Question: I keep getting the following memory leak using the "Leaks" tool in Xcode. As this is a library, I'm just wondering what would be the best way to fix such a leak. Any help would be greatly appreciated. I am happy to share more code if needed.
UPDATE: I found this article, which doesn't seem promising. Has anyone got any suggestions as to how to fix this?
<URL>

This is how I'm using the library.
'''
- (void)getFacebookProfileFinished:(ASIHTTPRequest *)request {
NSString *responseString = [request responseString];
NSMutableDictionary *responseJSON = [responseString JSONValue]; //memory leak 100%
NSString *username;
NSString *firstName = [responseJSON objectForKey:@"first_name"];
NSString *lastName = [responseJSON objectForKey:@"last_name"];
NSString *facebookId = [responseJSON objectForKey:@"id"];
if (firstName && lastName) {
username = [NSString stringWithFormat:@"%@ %@", firstName, lastName];
} else {
username = @"";
}
UIAppDelegate.userSessionId = facebookId;
UIAppDelegate.userFullName = username;
if (UIAppDelegate.userSessionId != nil) {
Service1 *service = [[Service1 alloc] init];
[service UserExists:self action:@selector(handlerUserExists:) facebookUserId:UIAppDelegate.userSessionId];
[service release];
} else {
[Utility displayAlertMessage:@"There has been an error. Please try again later." withTitle:@"Error"];
[self logoutCompletely];
}
}
'''
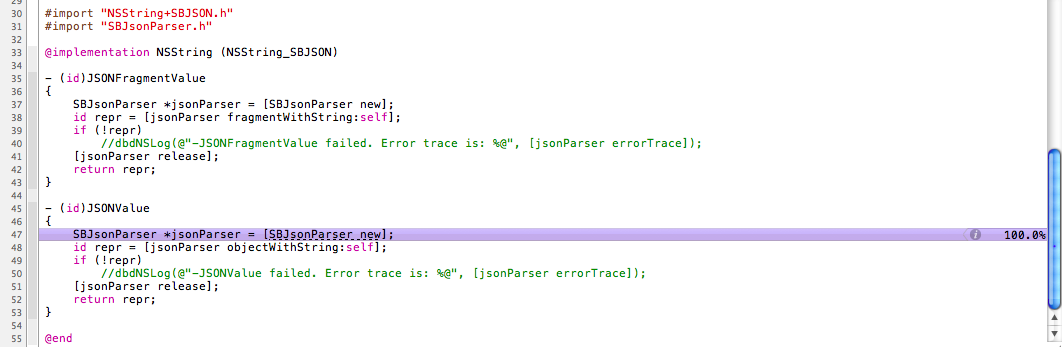
Answer: By commenting out the body of your if (line 50) you've made your release (line 51) conditional. Comment out the if (line 49) as well.
However, having said that your previous method has the same issue but apparently no warning, or maybe it was never used?